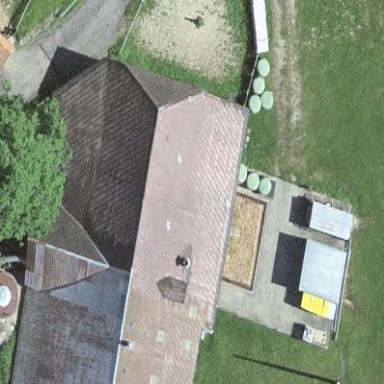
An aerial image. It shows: Farm building.